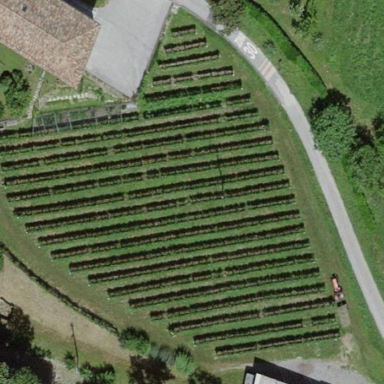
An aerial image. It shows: Vineyard with grape crops.